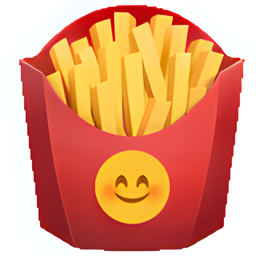
Name: french fries
Emoji: 🍟
Group: Food & Drink
Sub-group: food-prepared